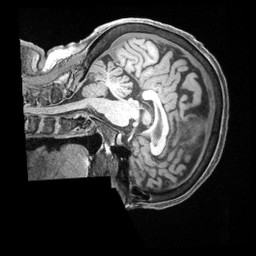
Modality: T1w
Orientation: sagittal
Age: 67
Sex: female
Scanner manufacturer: siemens
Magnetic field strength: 3 T
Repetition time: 2.5 s
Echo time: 0.00222 s